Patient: sex M, age 48
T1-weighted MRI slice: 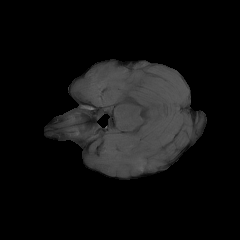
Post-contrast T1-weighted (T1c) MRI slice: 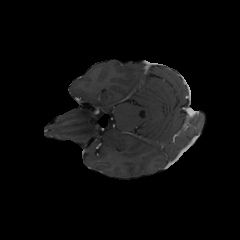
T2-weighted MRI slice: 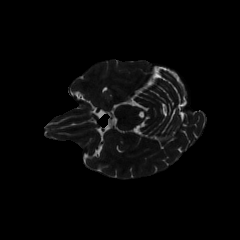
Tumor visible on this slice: no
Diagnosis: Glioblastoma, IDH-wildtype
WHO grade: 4